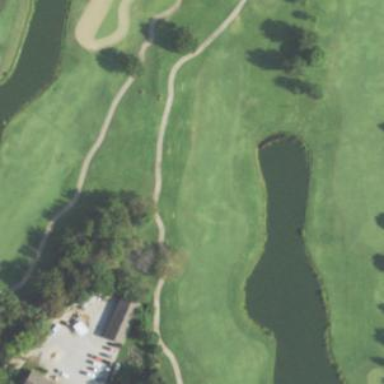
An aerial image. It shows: Grassy area designated as golf fairway.